Question: I have the following dataset:

I am trying to create a graph using matplotlib that shows the average number of task by Month & Year.
I was able to complete the calculations for average and was converted the date column to show only the Month and Year. However, when I go to plot, only the year appears.
'''
avg1 = df.groupby(pd.PeriodIndex(df['Date'], freq="M"))['Task Count'].mean().to_frame().reset_index()
avg1 = avg.rename(columns = {"Task Count":'Avg # of Task'})
'''
Plotting:
'''
avg.plot(x="Date", y="Avg # of Tasks",figsize=(15,8))
'''
How do I show the month and year in the graph?
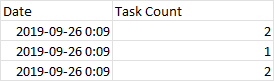
Answer: The data you have provided is very small (3 rows with same date). So, I couldn't create a month-wise plot. So, this is the data I used.
'''
>> df
Date Task Count
0 2022-06-25 04:00:00 700
1 2022-06-25 05:00:00 1100
2 2022-06-25 06:00:00 800
3 2022-06-25 07:00:00 1200
4 2022-06-25 08:00:00 700
5 2022-06-25 09:00:00 1400
6 2022-07-25 10:00:00 1600
7 2022-07-03 11:00:00 397
8 2022-07-03 12:00:00 100
9 2022-07-03 13:00:00 400
10 2022-08-03 14:00:00 500
11 2022-08-03 15:00:00 400
12 2022-08-03 16:00:00 300
13 2022-08-03 17:00:00 500
14 2022-08-03 18:00:00 300
15 2022-08-03 19:00:00 400
'''
You have used avg/avg1 and Task/Tasks alternatively. So, I just used avg and Task instead. This is the updated code
'''
avg = df.groupby(pd.PeriodIndex(df['Date'], freq="M"))['Task Count'].mean().to_frame().reset_index()
avg = avg.rename(columns = {"Task Count":'Avg # of Task'})
avg.plot(x="Date", y="Avg # of Task",figsize=(5,5))
'''
...which gives below line plot. You can see both month and year. Hope this is what you are looking for.
<URL>
Also, you can use the below code to create a bar chart, which I think might be more relevant in your case. There are many many other graphs you can try out as well...
'''
df=pd.read_excel('myinput.xlsx', 'Sheet19')
avg = df.groupby(pd.PeriodIndex(df['Date'], freq="M"))['Task Count'].mean().to_frame().reset_index()
avg = avg.rename(columns = {"Task Count":'Avg # of Task'})
plt=avg.plot(kind='bar',x="Date", y="Avg # of Task",figsize=(5,5))
'''
<URL>